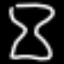
Label: hourglass